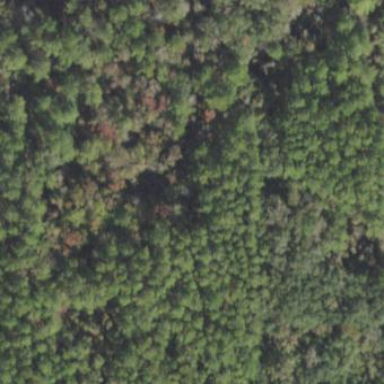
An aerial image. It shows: Forest area dominated by needle-leaved trees.